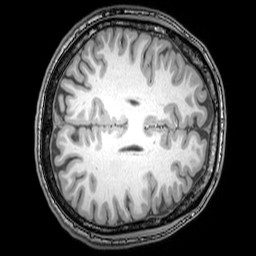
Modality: T1w
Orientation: axial
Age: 24
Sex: male
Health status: healthy
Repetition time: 0.081 s
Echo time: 0.037 s